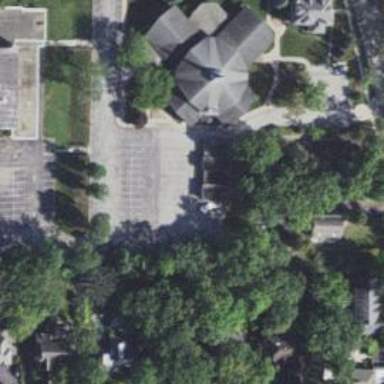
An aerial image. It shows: Parking space.